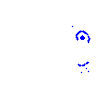
Particle: pion